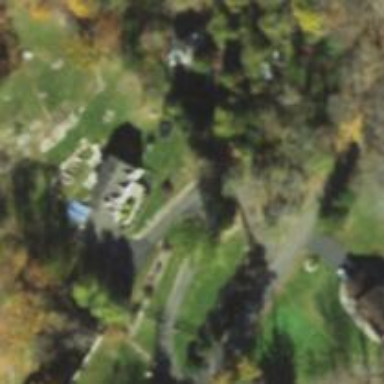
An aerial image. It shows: Driveway leading to service road.